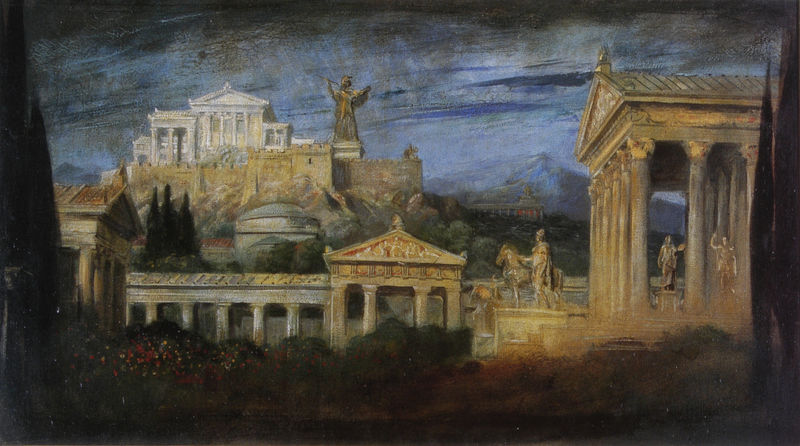
Titel: Dekorationsentwurf zum Künstlerfest von 1898: "Arkadien"
Künstler: Franz von Lenbach
Standort: München
Institution: Städtische Galerie im Lenbachhaus
Schlagwörter: baum, berg, blau, dunkel, felsen, gemälde, himmel, schatten, weiß, wolken, bäume, gelb, grün, landschaft, abend, blumen, braun, bunt, hell, licht, schwarz, säule, säulen, blüte, blüten, dach, gebäude, gras, haus, rot, schloss, wolke, beige, malerei, alt, architektur, sockel, stein, steine, öl, häuser, hügel, natur, pappel, sträucher, gold, klassizismus, bühne, pflanzen, pferd, pferde, reiter, rund, engel, garten, skulptur, statue, zypressen, reiterbild, relief, fassade, italien, berge, creme, fels, gebirge, dächer, giebel, mauer, pilaster, kuppel, ölgemälde, treppe, stimmung, stufe, stufen, plastik, abendstimmung, zinnen, bemalt, erker, arkade, innenhof, antike, palast, zypresse, entwurf, architrav, arkaden, kapitelle, pantheon, rom, skulpturen, statuen, portikus, antik, griechen, götter, olymp, ziegeldach, griechenland, stadtmauer, kulisse, tempel, speer, dorisch, postament, athene, standbild, athen, athena, künstlerfest, akropolis, ant, capriccio, fortezza, friese, götterstatue, heroen, klenze, pallas athene, parthenon, reiterstatue, rekonstruktion, schinkel, standbilder, säulenhalle, tempelanlage, tempelberg, tempelhügel, zinne, tympanon, ordnung, agora, reiterfigur, korinthische, nsicht, brge, pnatheon, pantheonj